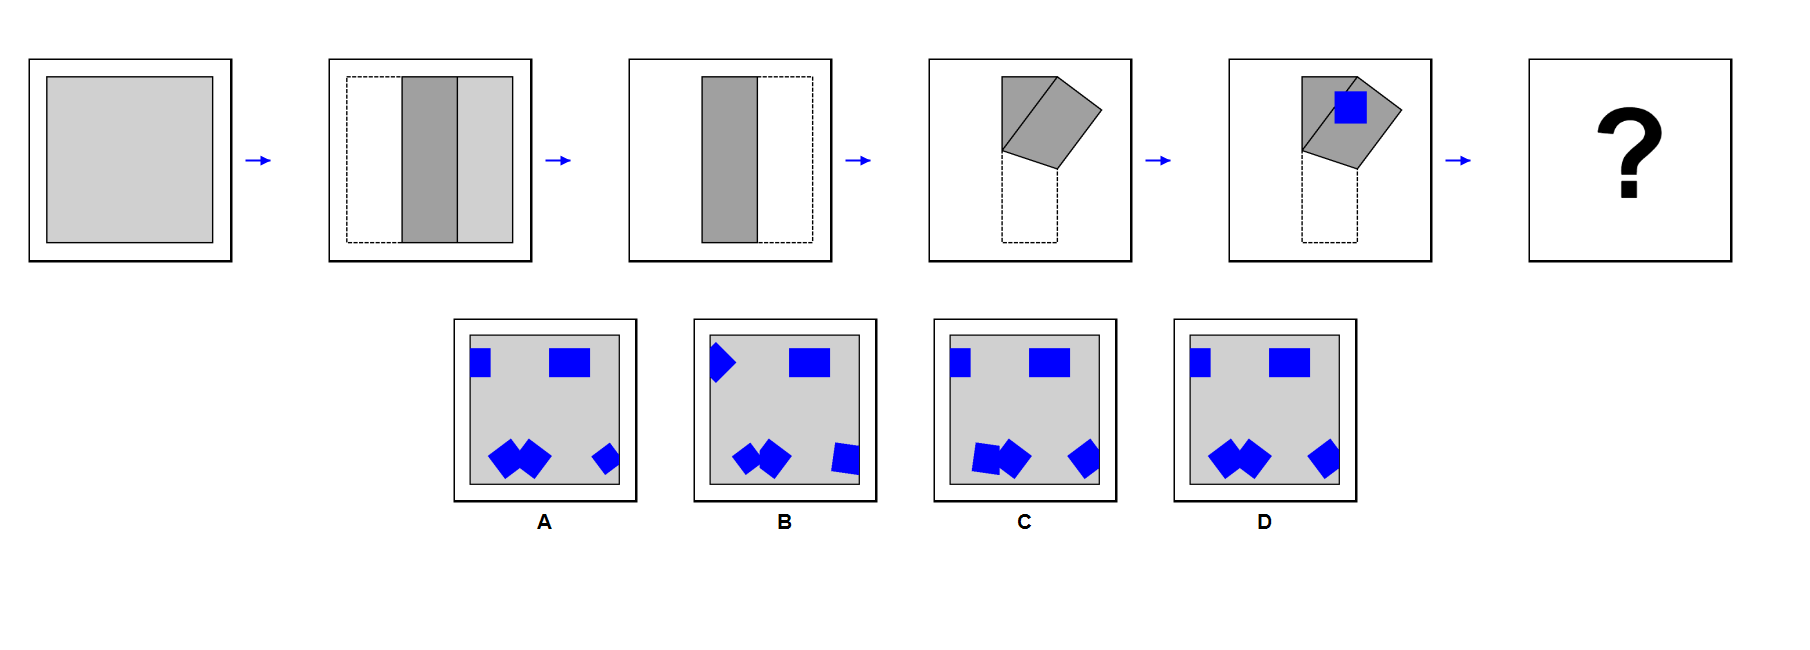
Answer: D